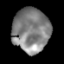
Tissue: lung
Cell type: Epithelial cells
Senescence score: 0.1988
Nuclear area (px): 1592
Mean DAPI intensity: 130.163